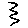
Label: zigzag